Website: lowes
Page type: account-dashboard
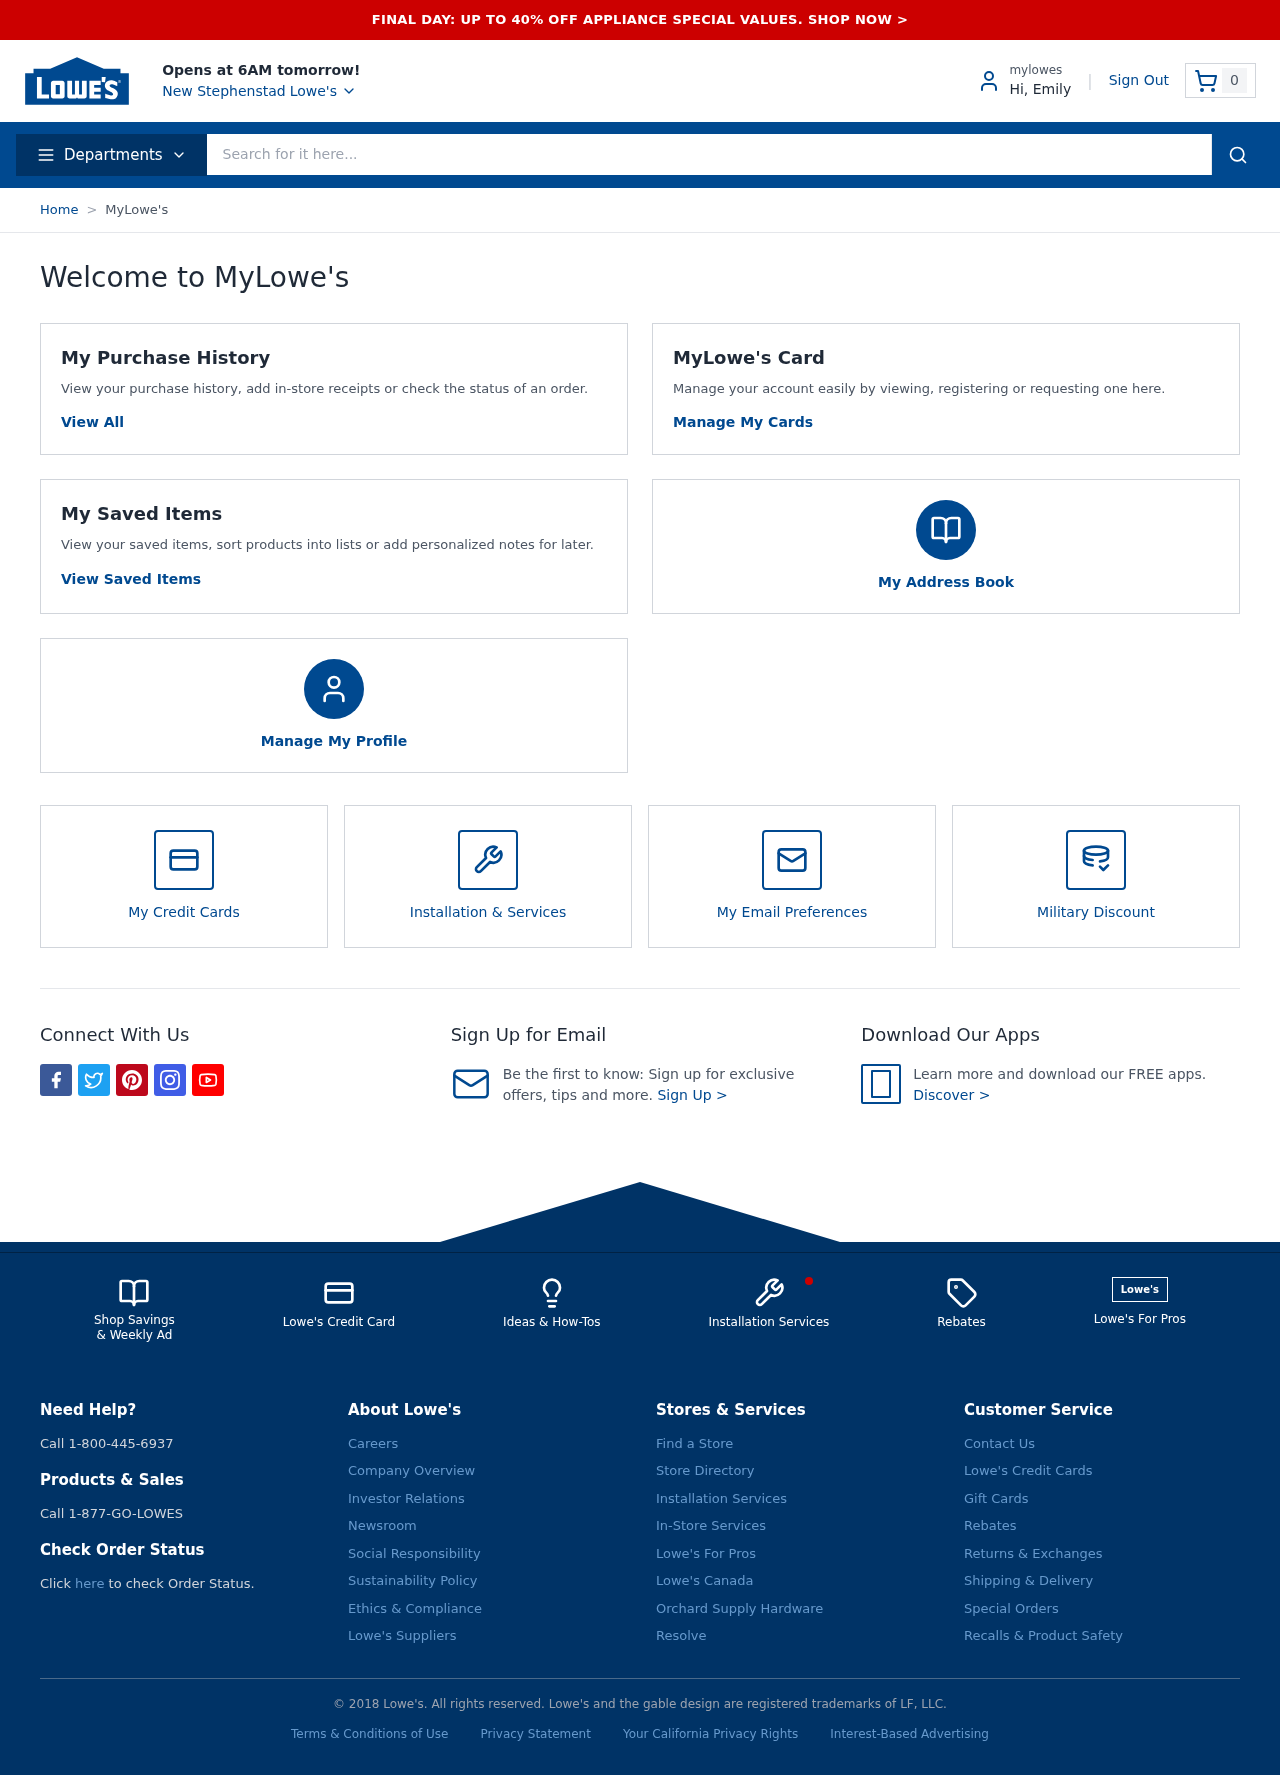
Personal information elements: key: PII_CITY
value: New Stephenstad
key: PII_FIRSTNAME
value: Hi, Emily
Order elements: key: ORDER_NUM_ITEMS
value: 0
Search elements: key: HEADER_SEARCH
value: Search for it here...